Field crop: maize
Growth stage: 2
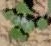
Species: chenopodium